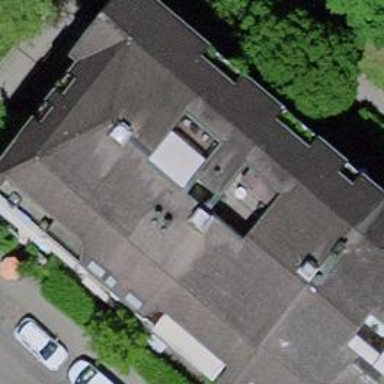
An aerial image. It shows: Building with gabled roof made of roof tiles.